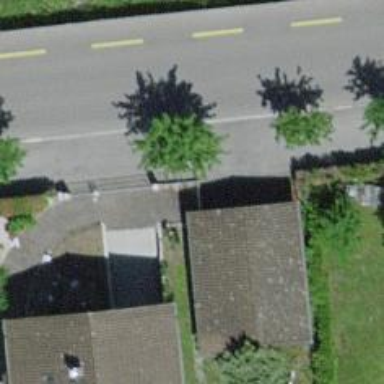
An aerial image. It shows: Broadleaved tree typically found along the streets.